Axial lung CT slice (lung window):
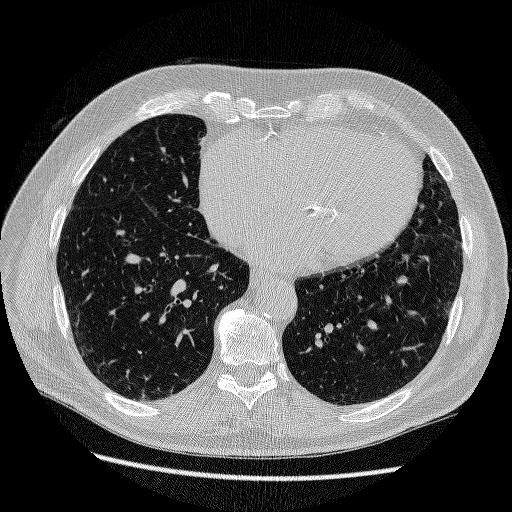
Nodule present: yes
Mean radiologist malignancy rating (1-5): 1